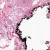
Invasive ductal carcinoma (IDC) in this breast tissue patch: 0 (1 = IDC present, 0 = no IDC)